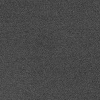
Atmospheric dust classification: dusty